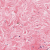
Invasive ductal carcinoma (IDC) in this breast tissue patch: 0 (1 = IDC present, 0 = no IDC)